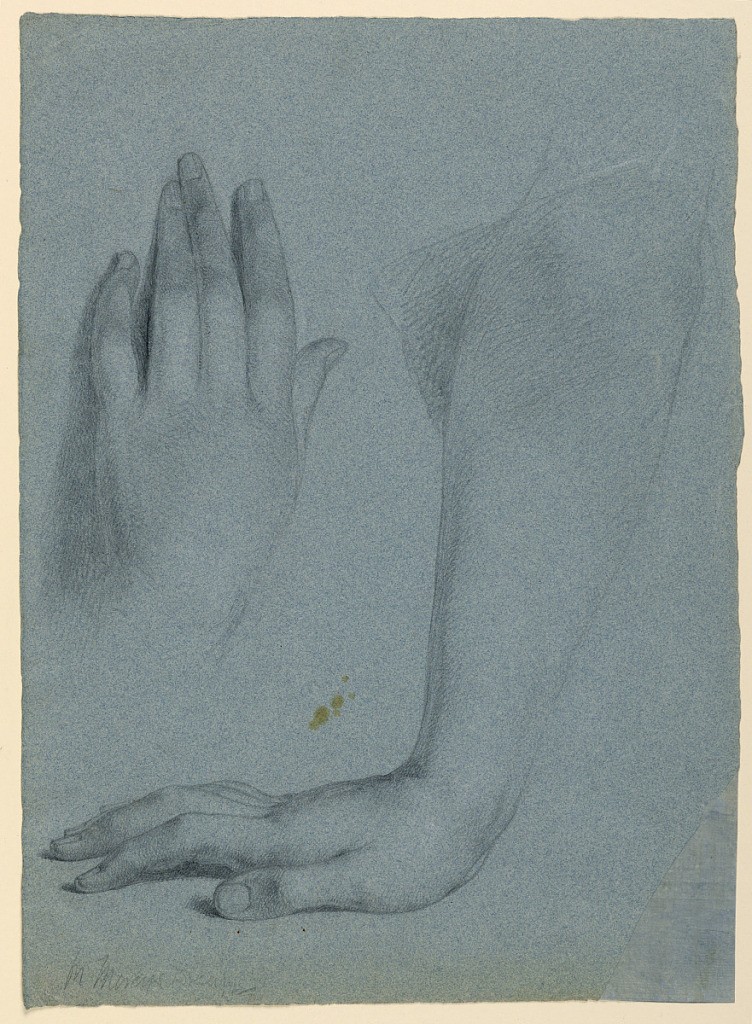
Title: Mercy's Hand and Arm, Study for "Mercy's Dream"
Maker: Daniel Huntington, American, 1816–1906
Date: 1857
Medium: Graphite on blue wove paper
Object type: Drawing
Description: Studies of hands for the figure of Mercy. Right hand pressing down on a surface, at right. At left, the back of the left hand. Verso: Study of drapery, falling mainly to the right.